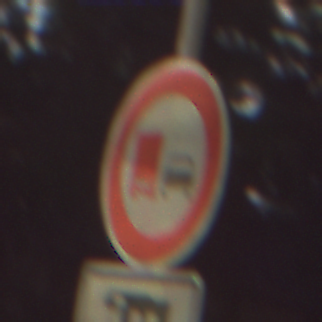
Verkehrszeichen: UeberholverbotKraftfahrzeuge
Zusatzzeichen unten: MehrspurigeFahrzeugeFrei10
Umgebung: Outdoor, Suburban
Tageszeit: Night
Wetter: Clear
Licht: Artificial
Jahreszeit: NotSpecified
Kontrast: MediumContrast